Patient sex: M
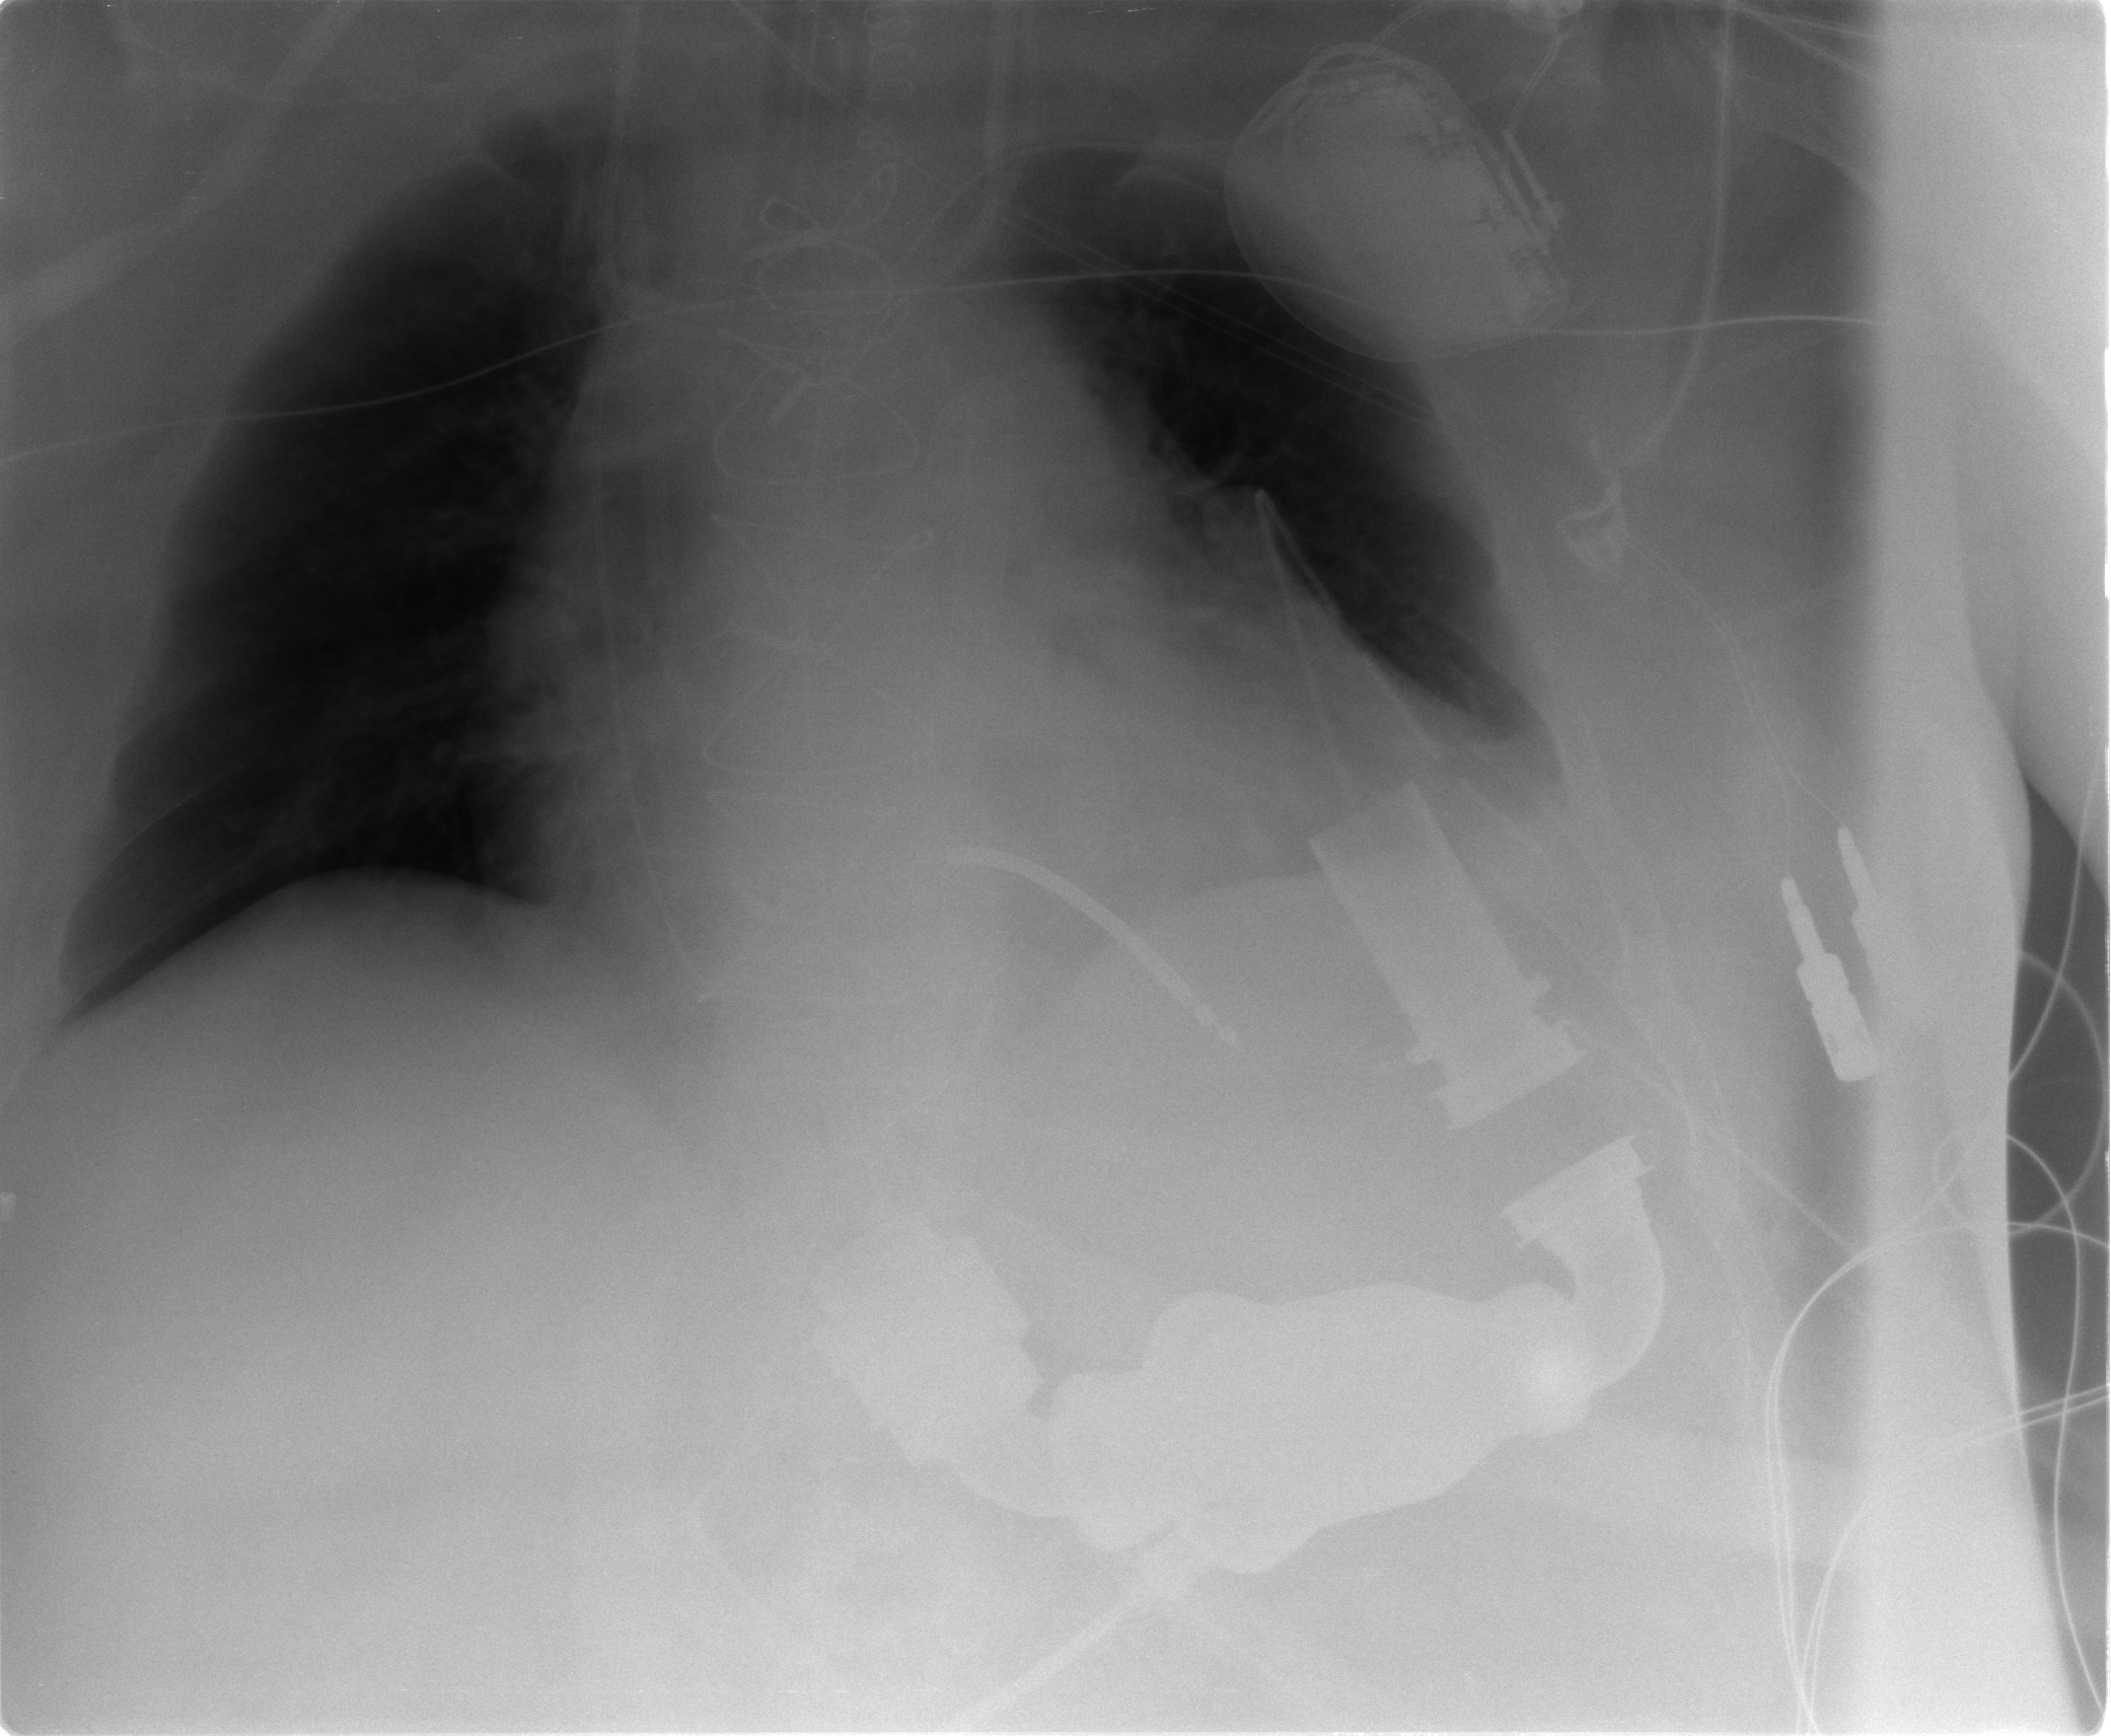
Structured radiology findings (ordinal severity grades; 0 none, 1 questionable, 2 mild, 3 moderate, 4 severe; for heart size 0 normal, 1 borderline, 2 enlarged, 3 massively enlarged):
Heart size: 3
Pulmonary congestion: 0
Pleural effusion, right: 0
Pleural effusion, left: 1
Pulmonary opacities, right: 0
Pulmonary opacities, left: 0
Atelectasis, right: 0
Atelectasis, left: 2